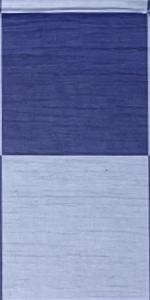
Label: Empty